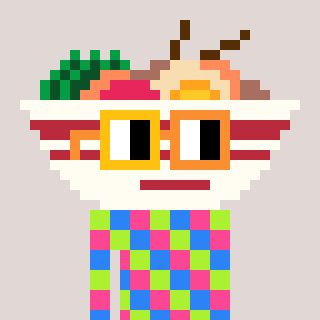
a pixel art character with square yellow and orange glasses, a noodles-shaped head and a darkbrown-colored body on a warm background